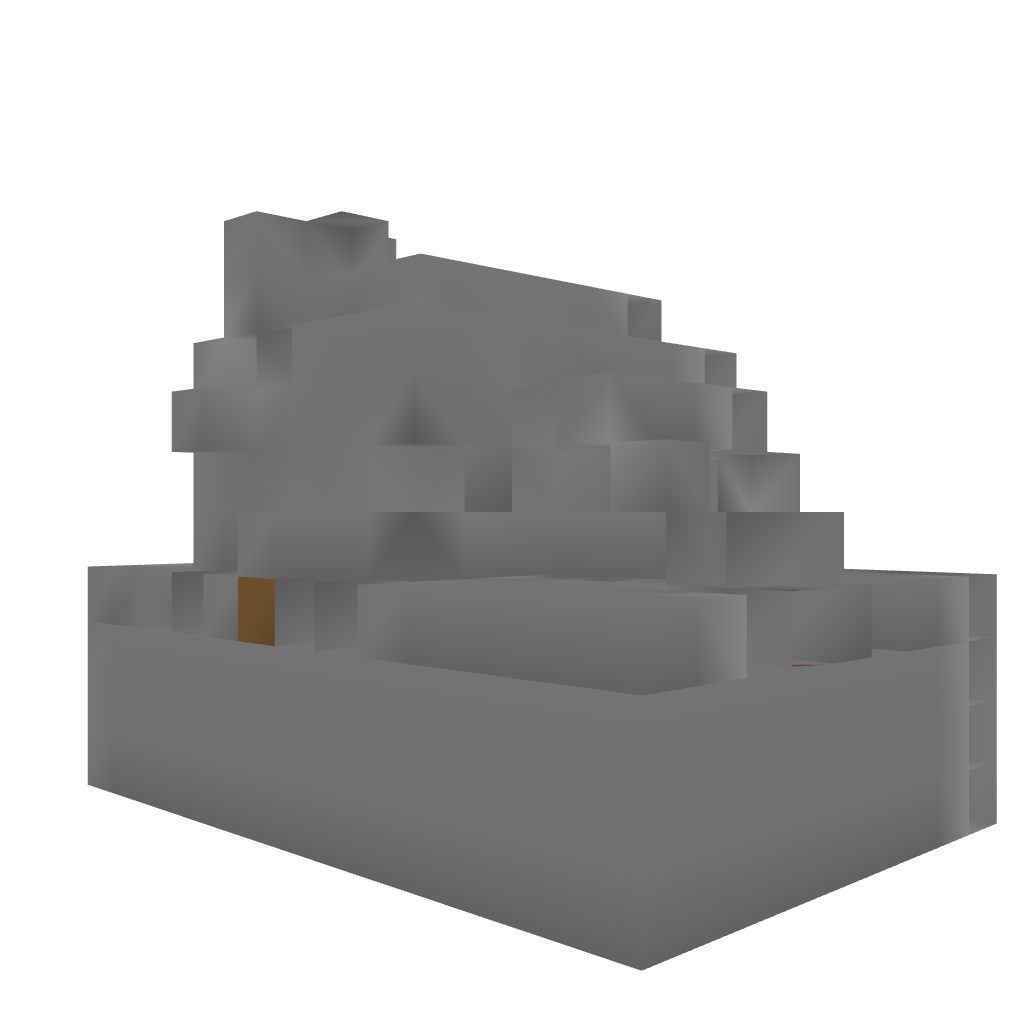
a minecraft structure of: Modern bathroom 2.0 bad low quality